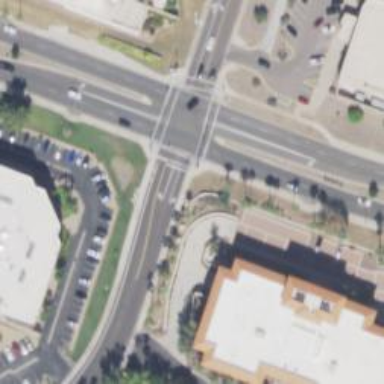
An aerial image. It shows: Solid stop line on the road marking.